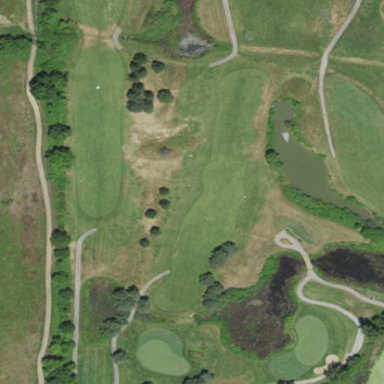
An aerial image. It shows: Golf fairway surrounded by grass.